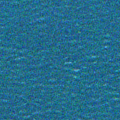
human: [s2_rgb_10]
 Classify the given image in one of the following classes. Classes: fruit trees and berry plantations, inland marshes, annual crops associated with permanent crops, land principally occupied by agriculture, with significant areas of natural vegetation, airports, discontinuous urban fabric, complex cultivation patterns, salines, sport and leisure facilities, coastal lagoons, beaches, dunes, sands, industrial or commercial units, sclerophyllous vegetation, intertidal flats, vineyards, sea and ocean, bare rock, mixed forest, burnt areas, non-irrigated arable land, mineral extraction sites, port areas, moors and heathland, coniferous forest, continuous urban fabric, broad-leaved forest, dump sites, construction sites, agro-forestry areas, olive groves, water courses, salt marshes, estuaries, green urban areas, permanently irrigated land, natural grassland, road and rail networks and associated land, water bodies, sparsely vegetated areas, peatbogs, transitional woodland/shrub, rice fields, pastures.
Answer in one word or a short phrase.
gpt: sea and ocean